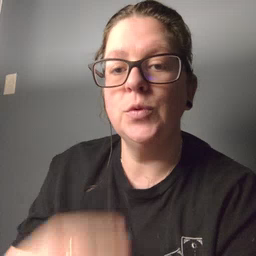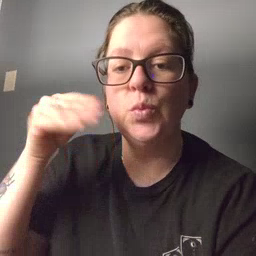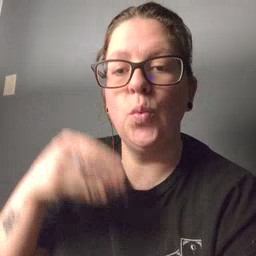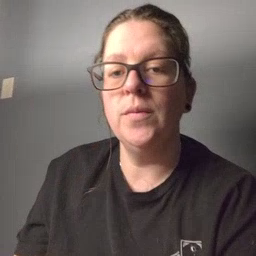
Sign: store